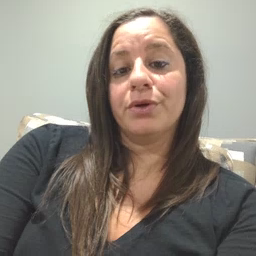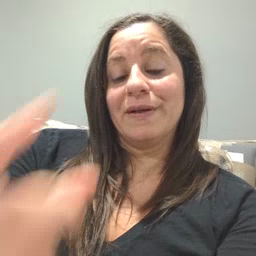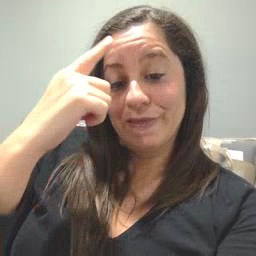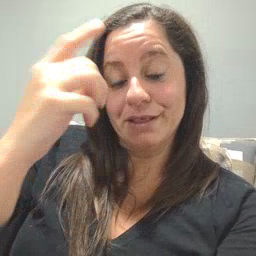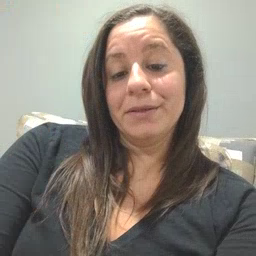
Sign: think